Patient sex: F
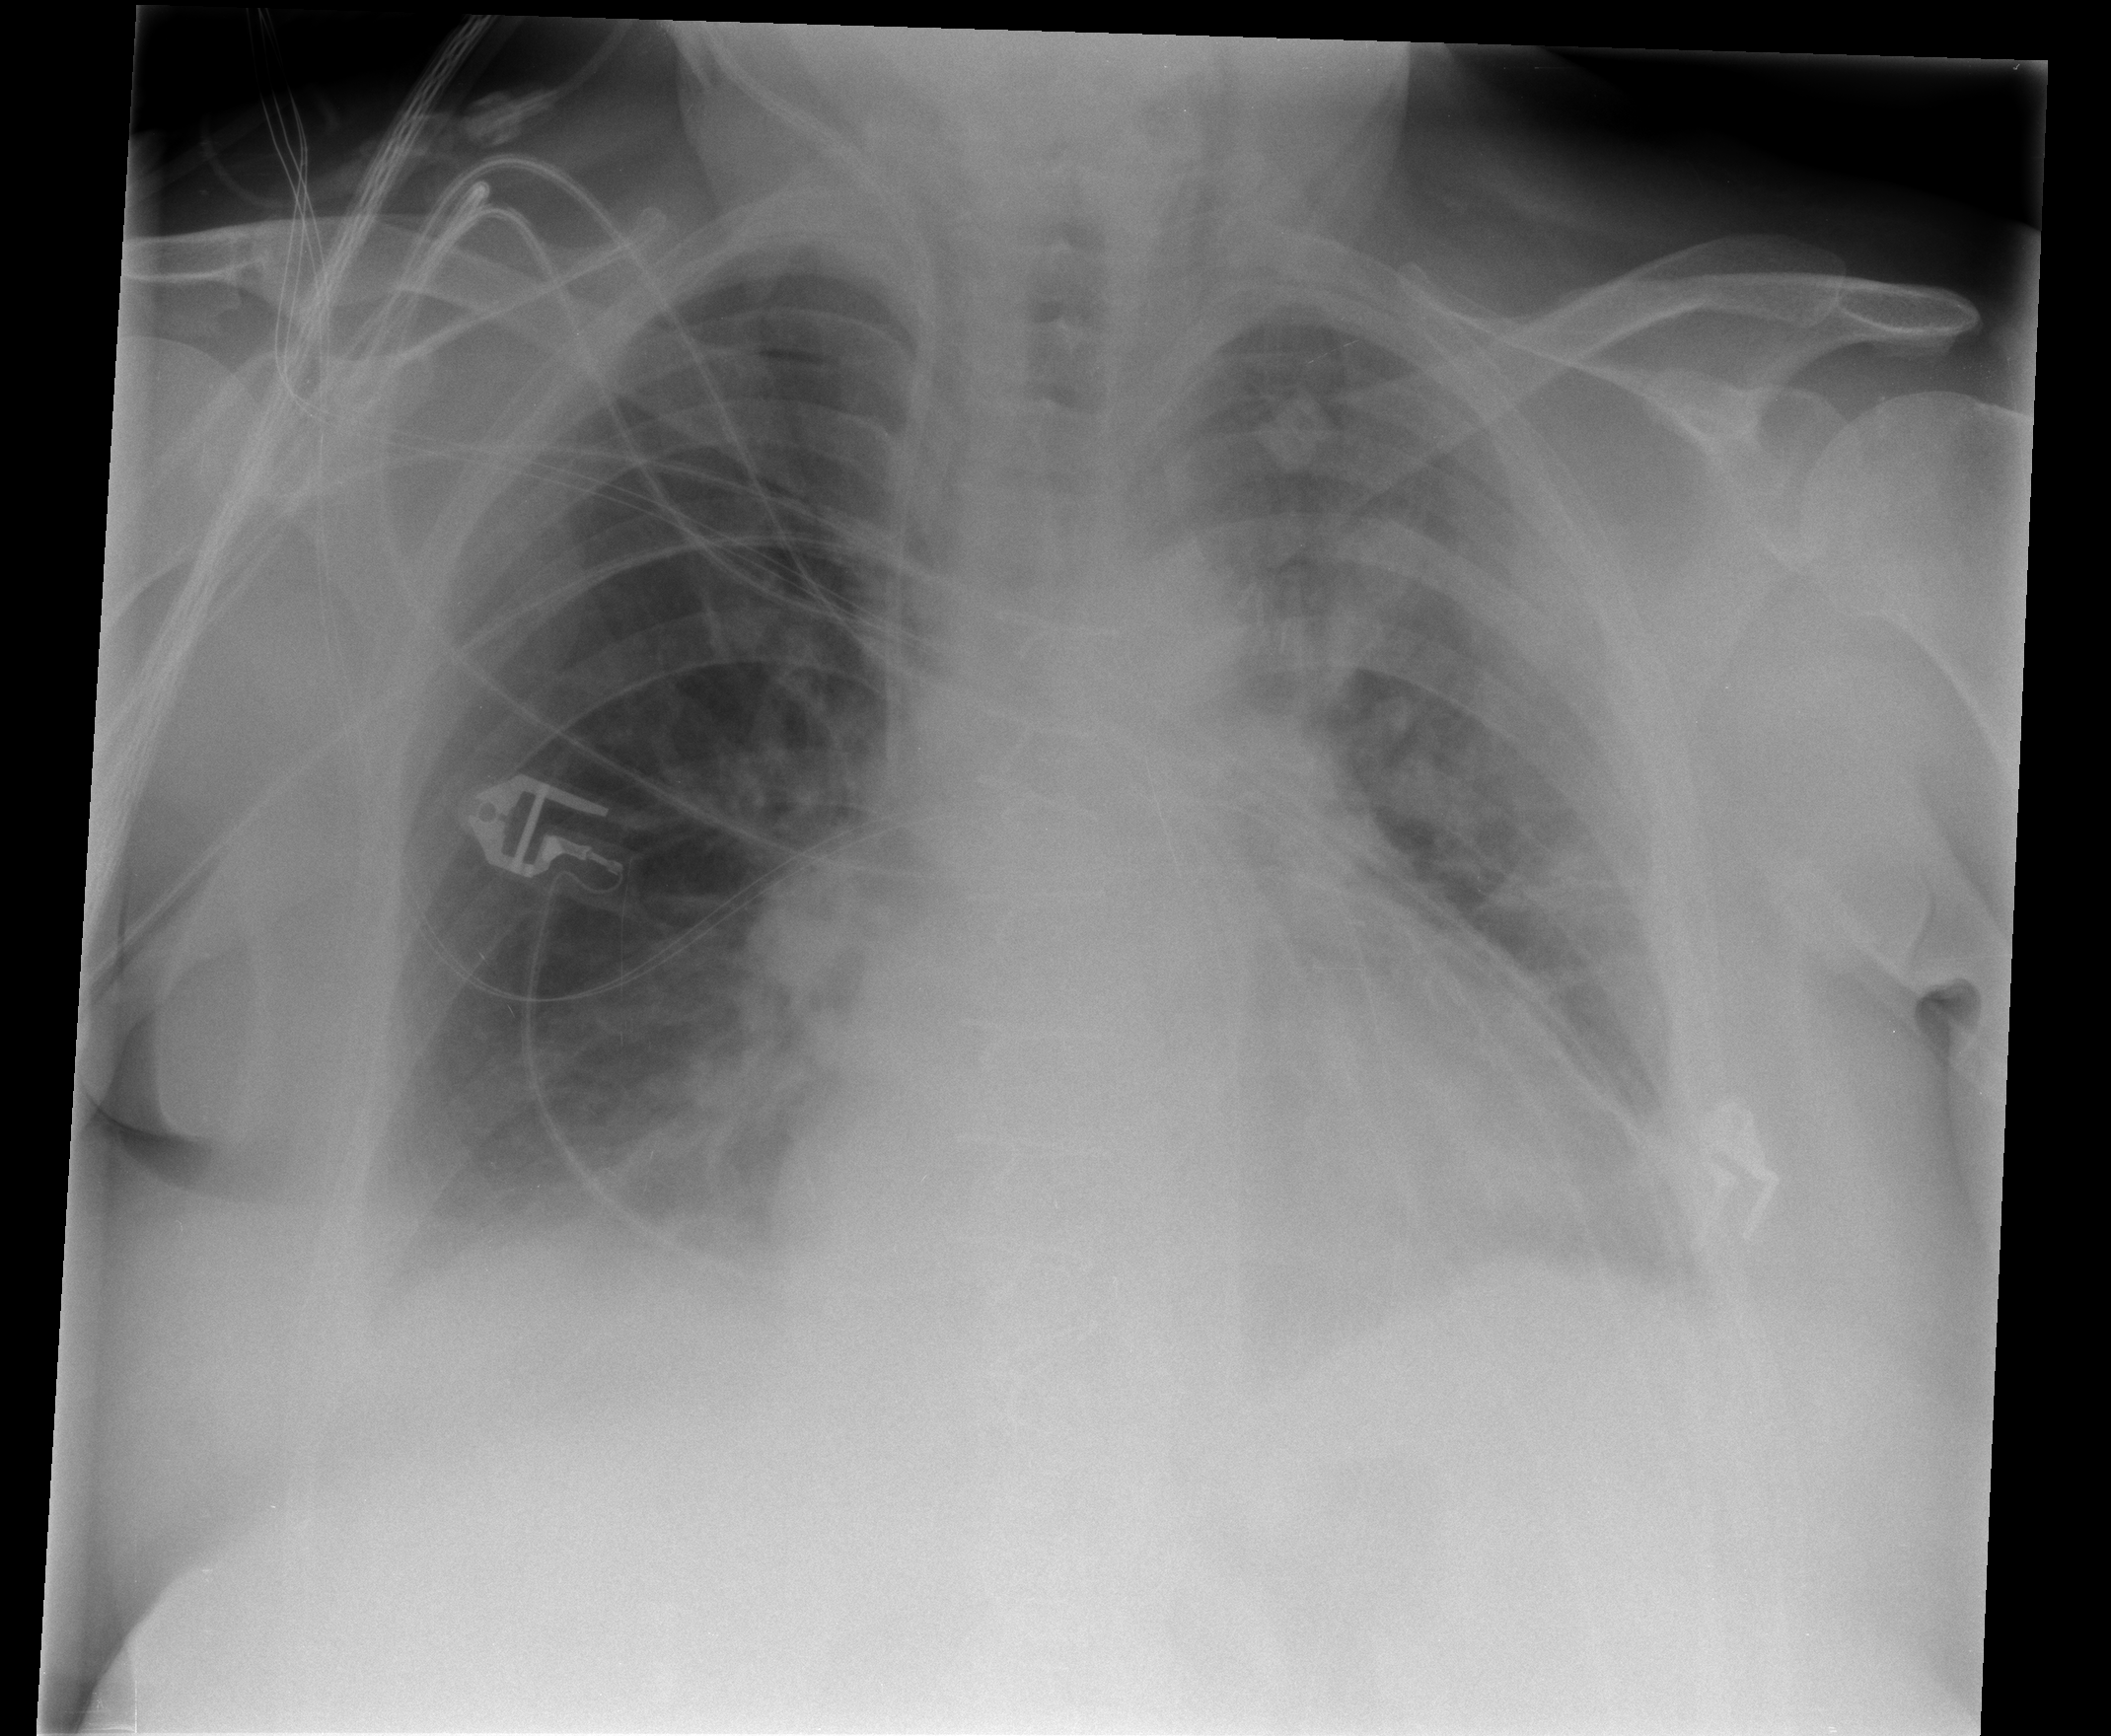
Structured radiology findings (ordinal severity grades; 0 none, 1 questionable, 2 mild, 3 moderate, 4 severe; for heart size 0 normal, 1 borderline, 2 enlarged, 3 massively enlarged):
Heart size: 2
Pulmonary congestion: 2
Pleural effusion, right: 1
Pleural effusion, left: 2
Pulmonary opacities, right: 3
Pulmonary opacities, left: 3
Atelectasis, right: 3
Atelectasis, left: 3